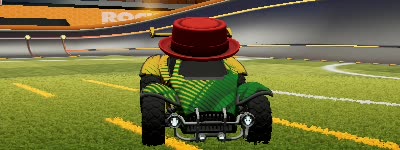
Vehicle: octane